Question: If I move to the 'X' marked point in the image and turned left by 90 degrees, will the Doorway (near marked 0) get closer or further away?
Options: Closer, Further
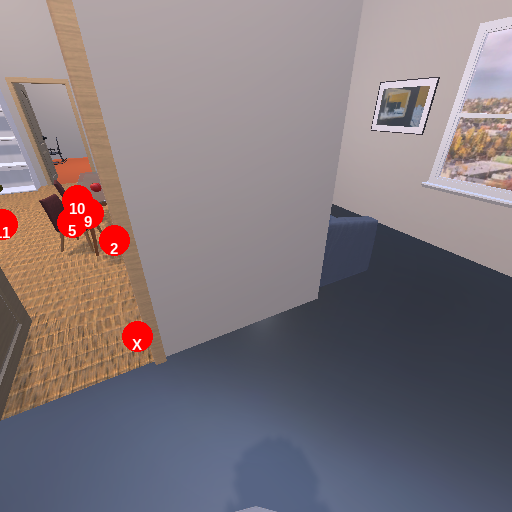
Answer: Closer